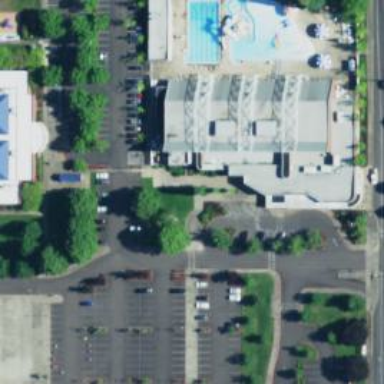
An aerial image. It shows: Parking space is available.